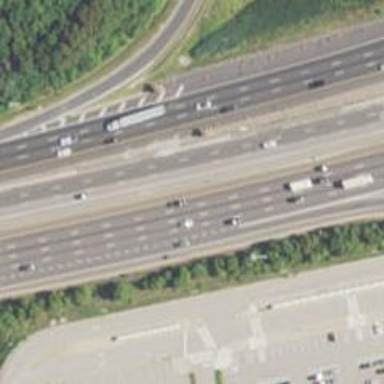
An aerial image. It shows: Motorway junction.